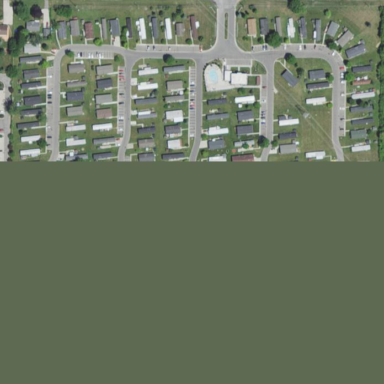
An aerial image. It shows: Residential area known as trailer park.